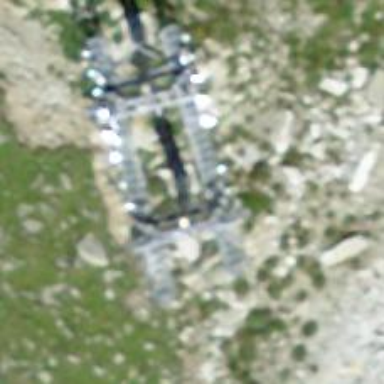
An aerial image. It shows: Pylon for aerialway.